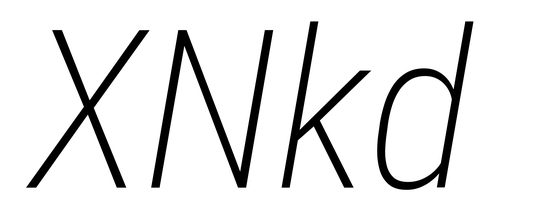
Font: Roboto-Italic_Condensed_ExtraLight_Italic